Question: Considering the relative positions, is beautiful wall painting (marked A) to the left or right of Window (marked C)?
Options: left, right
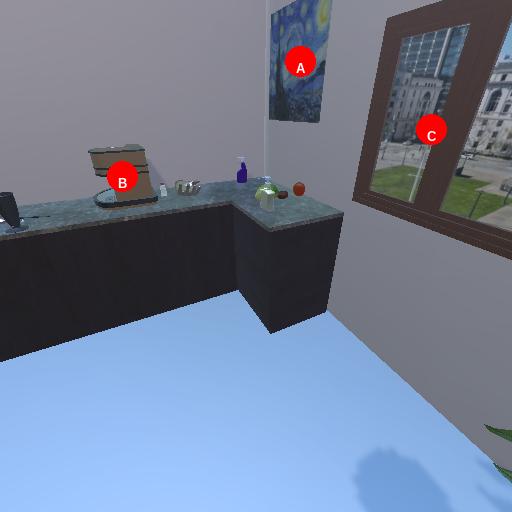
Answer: left